Field crop: maize
Growth stage: 1
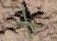
Species: atriplex